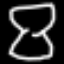
Label: hourglass